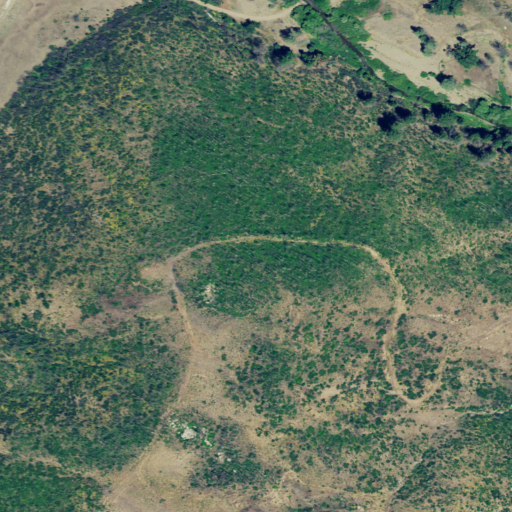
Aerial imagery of ridge(s) in California named Gold Point containing shrub and grassland